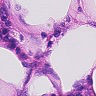
Metastatic tissue present: no